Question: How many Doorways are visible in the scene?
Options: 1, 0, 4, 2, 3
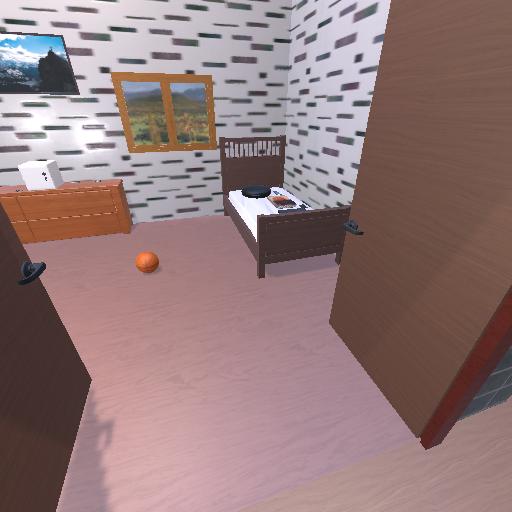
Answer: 1